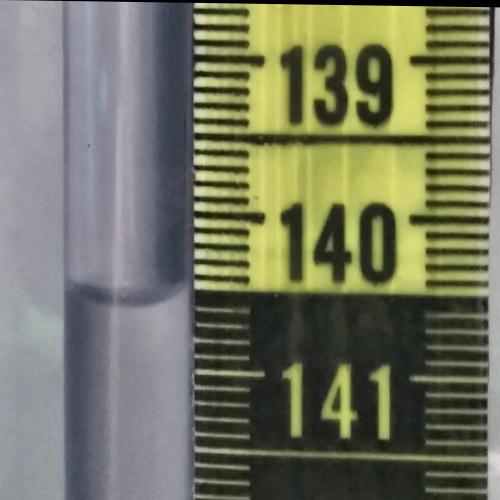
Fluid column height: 140.5 cm